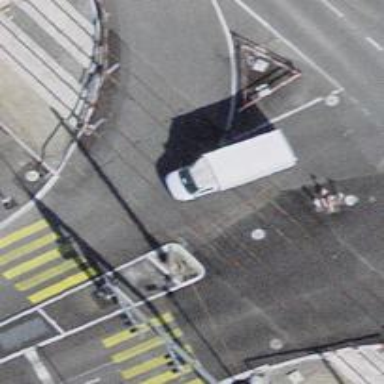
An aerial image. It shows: Tram level crossing with barriers.